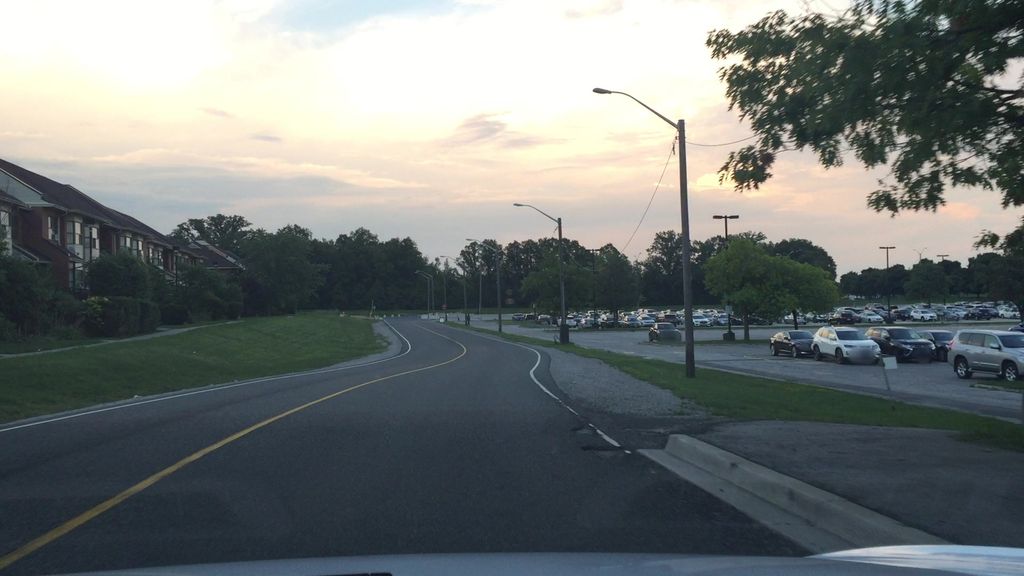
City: toronto